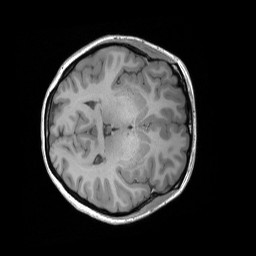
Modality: T1w
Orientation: axial
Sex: female
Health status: ill
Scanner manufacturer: siemens
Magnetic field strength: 3 T
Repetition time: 1.66 s
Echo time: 0.00254 s